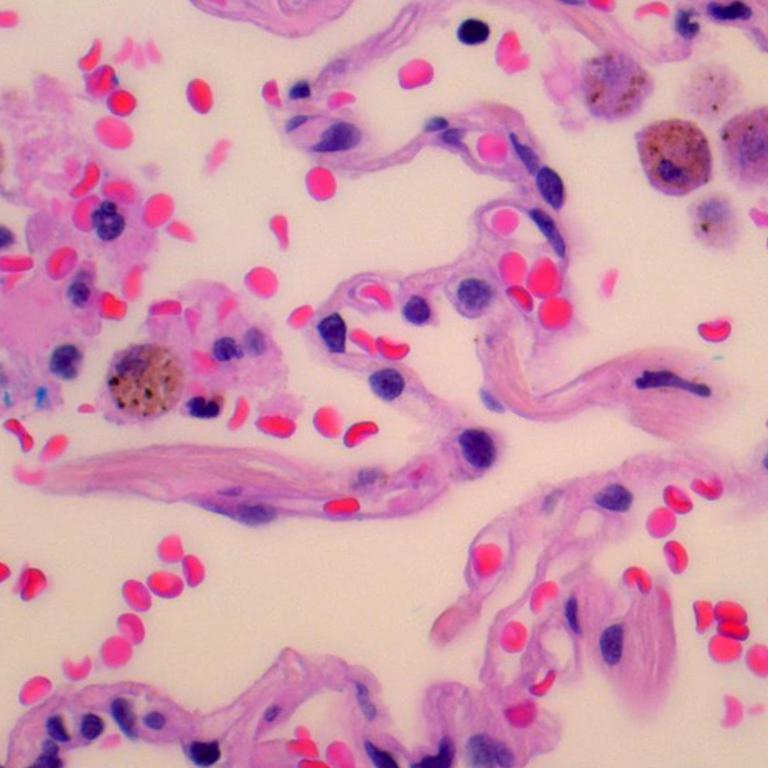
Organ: lung
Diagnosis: benign